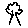
Label: tree